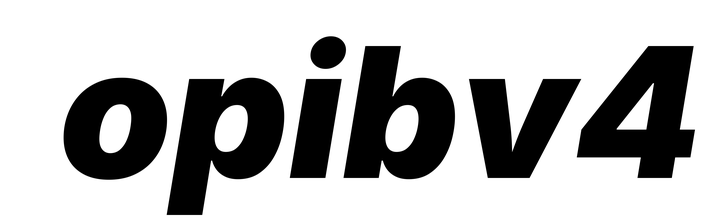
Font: Inter-Italic_Black_Italic